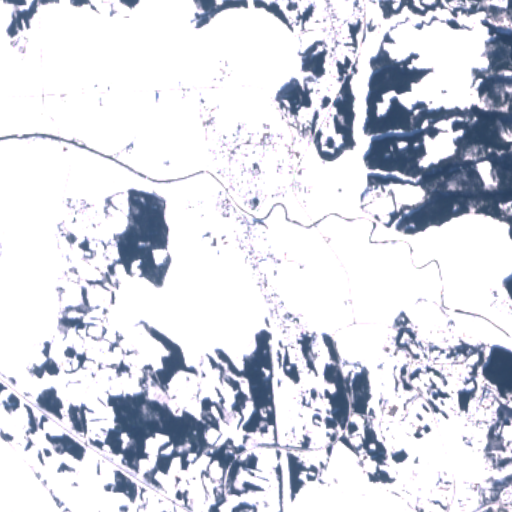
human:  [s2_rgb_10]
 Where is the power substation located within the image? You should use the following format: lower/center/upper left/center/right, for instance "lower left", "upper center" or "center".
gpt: The power substation is located in the upper center of the image.
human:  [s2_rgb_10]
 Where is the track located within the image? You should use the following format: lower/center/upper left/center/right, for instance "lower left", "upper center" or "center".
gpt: The track is located in the center of the image.
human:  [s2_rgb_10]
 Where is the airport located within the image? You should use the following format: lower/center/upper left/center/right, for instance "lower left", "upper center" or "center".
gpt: There is no airport in the image.